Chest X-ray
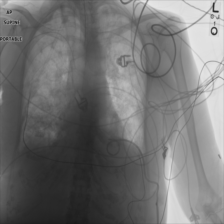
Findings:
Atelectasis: negative
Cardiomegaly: negative
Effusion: negative
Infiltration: positive
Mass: negative
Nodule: negative
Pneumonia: negative
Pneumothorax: negative
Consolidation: negative
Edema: negative
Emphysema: negative
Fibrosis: negative
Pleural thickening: negative
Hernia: negative